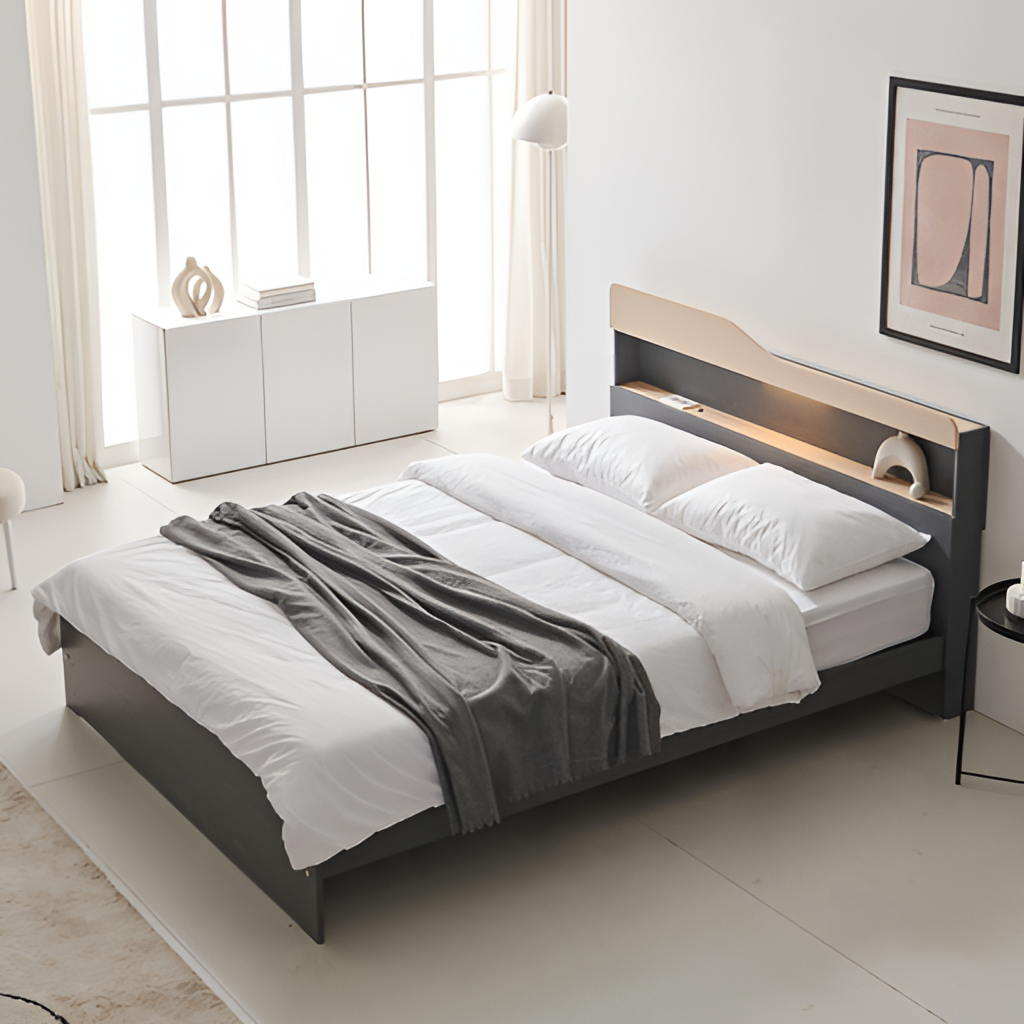
bedroom, black wood illuminated headboard bed, tile flooring, with large square pattern, paint wallpaper, with solid pattern, modern